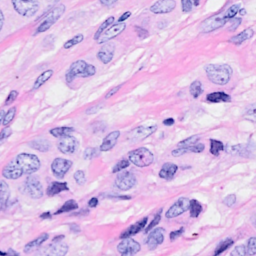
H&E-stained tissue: Breast